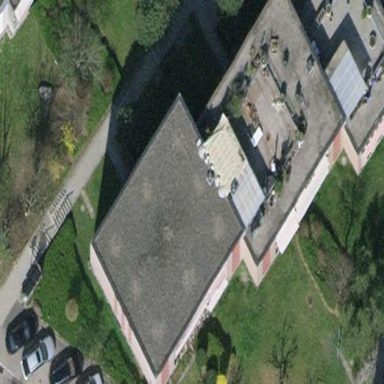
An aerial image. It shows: Residential building.